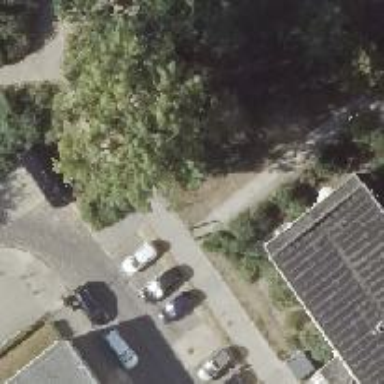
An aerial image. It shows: Footway with concrete surface.